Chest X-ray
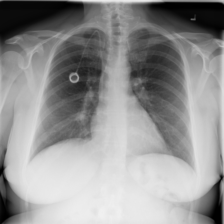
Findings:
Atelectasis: negative
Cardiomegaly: negative
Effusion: negative
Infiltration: negative
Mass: negative
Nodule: positive
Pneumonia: negative
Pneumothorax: negative
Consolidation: negative
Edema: negative
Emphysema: negative
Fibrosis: negative
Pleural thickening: negative
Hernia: negative